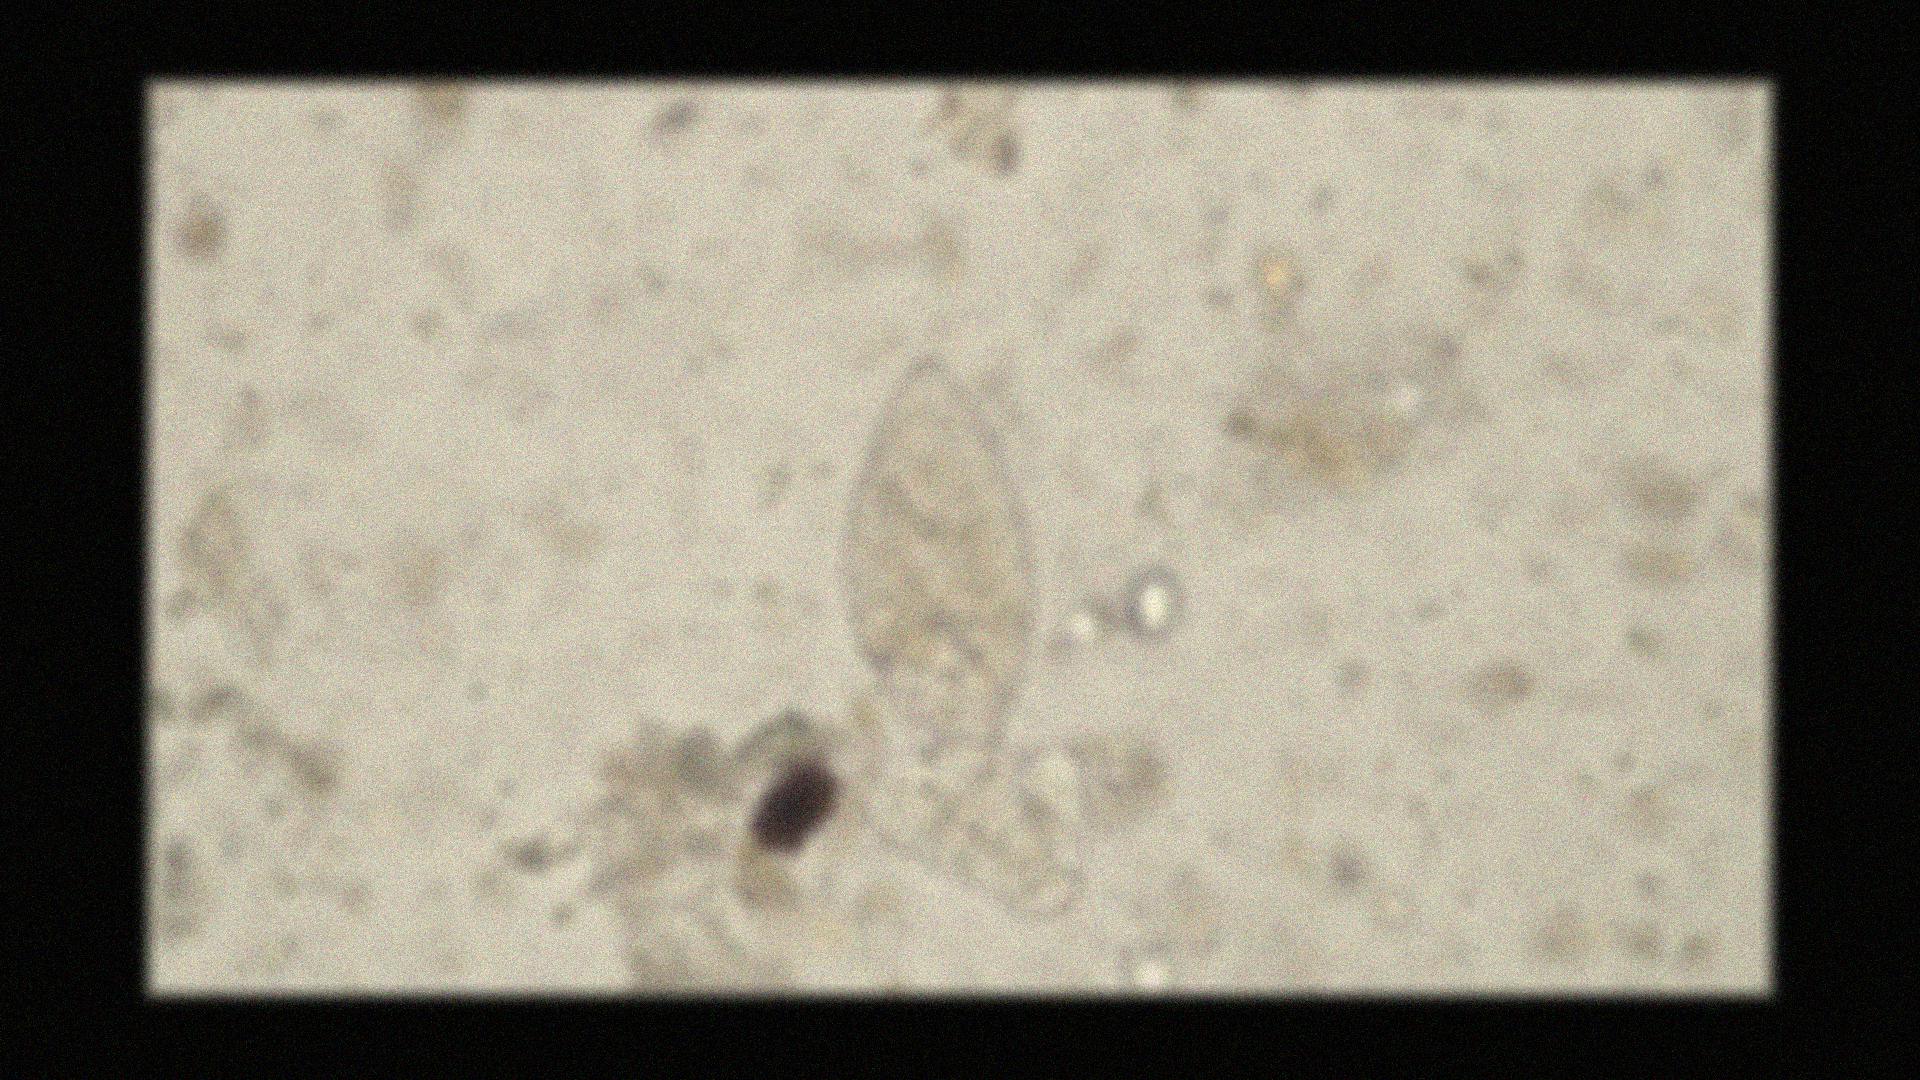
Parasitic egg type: Fasciolopsis buski